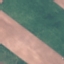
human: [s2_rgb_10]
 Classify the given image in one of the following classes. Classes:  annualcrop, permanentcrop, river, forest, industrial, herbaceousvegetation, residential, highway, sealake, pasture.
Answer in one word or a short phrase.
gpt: AnnualCrop